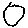
Label: circle